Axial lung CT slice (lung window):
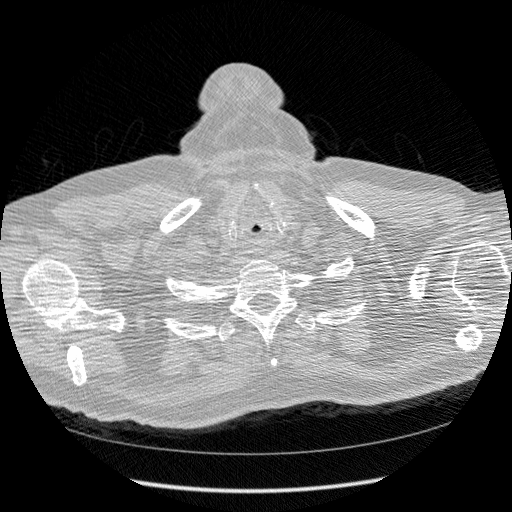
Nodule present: no